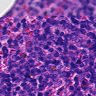
Metastatic tissue present: no